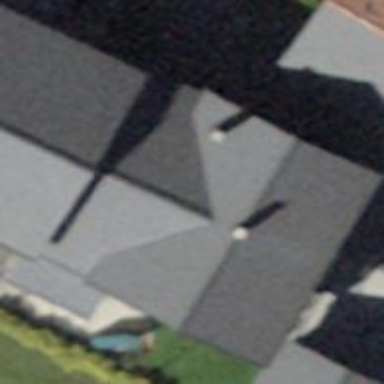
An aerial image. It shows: Building with tile roof.